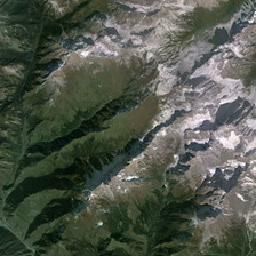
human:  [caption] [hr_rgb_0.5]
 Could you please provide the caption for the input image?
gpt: snow exists on the brown mountains while there is none on the green mountains.

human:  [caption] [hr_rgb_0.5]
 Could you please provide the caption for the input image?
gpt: There is no snow in the brown mountains.

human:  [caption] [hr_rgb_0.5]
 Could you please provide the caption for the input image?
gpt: green vally sits under this snow covered mountain .

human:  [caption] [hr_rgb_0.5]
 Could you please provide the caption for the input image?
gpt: There is snow on the brown mountains and no snow on the green mountains.

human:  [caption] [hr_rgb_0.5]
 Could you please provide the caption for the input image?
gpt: There are brown mountains and green mountains without snow.